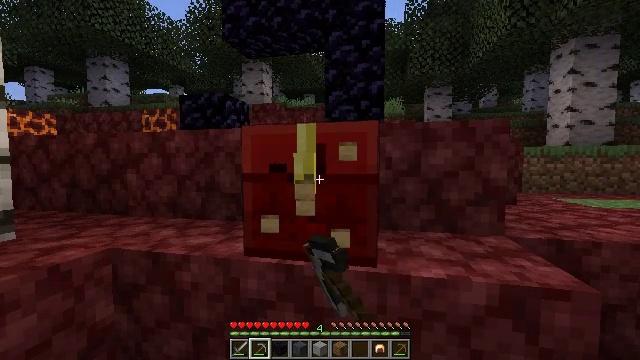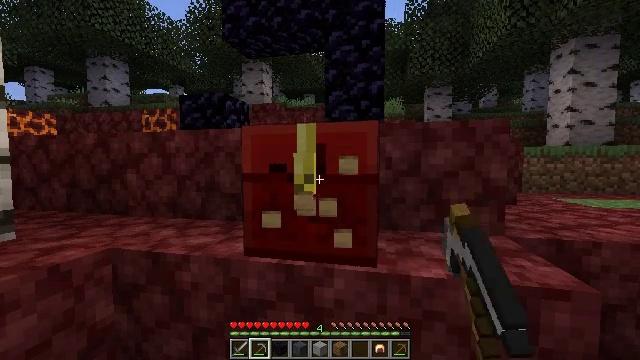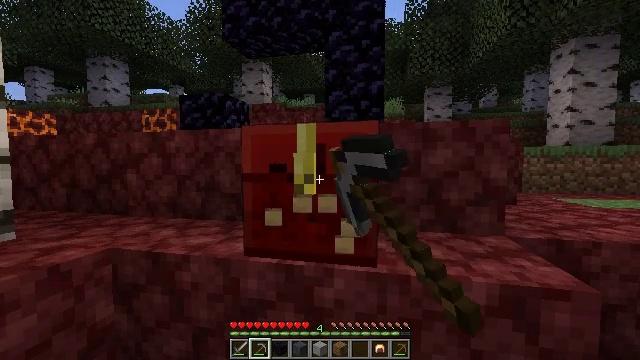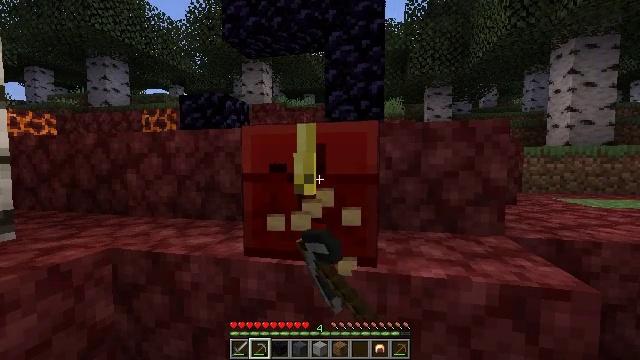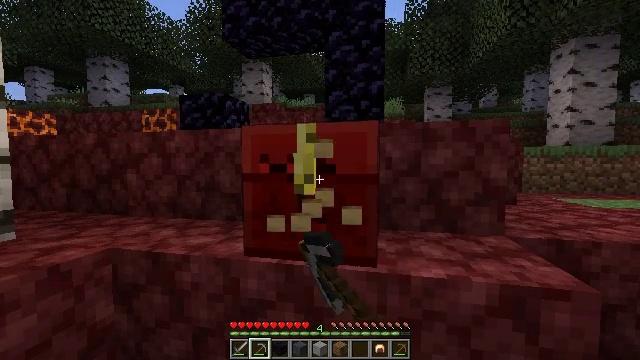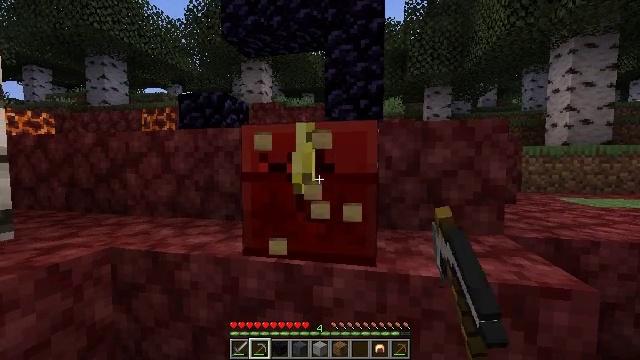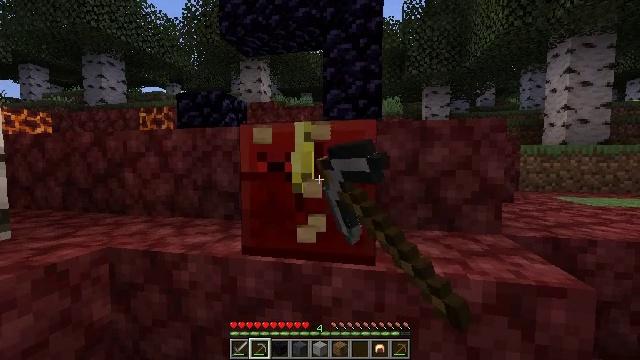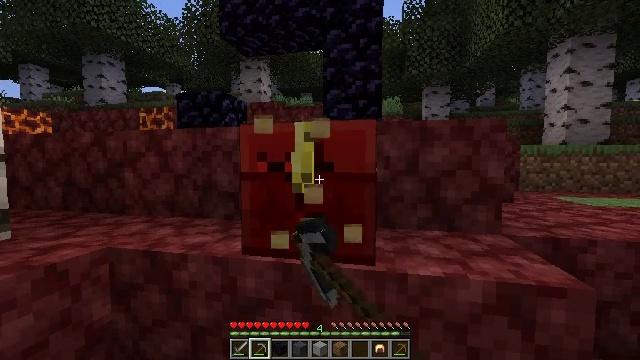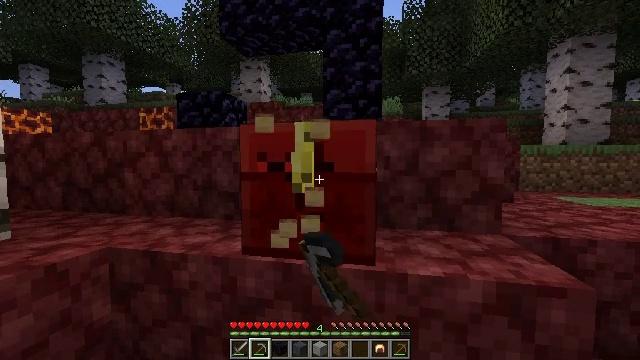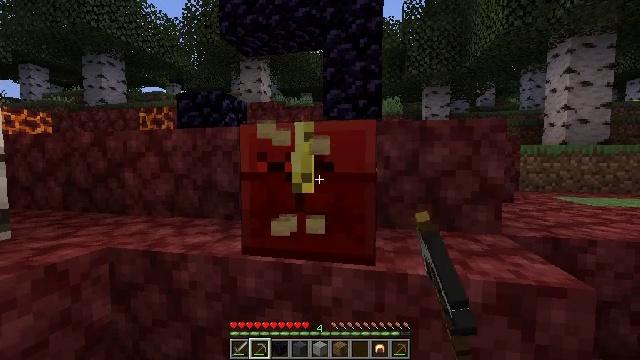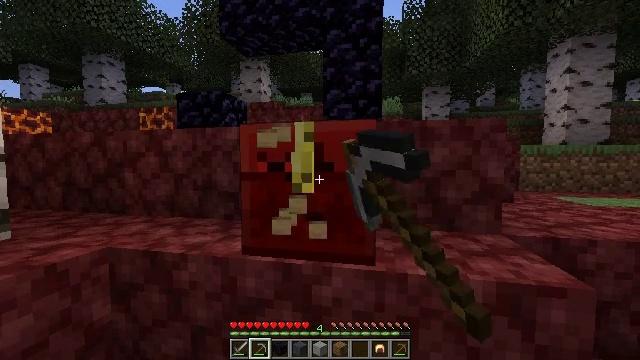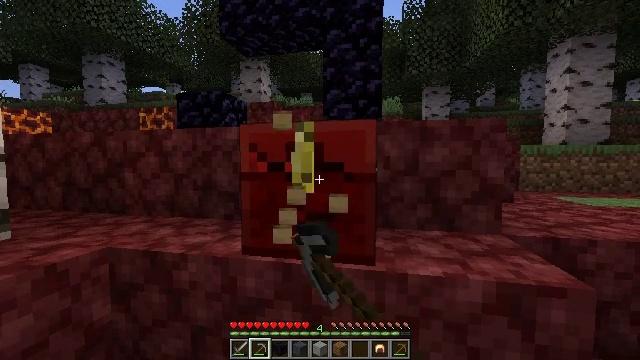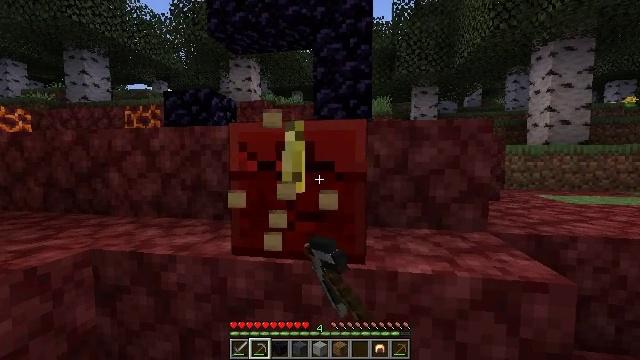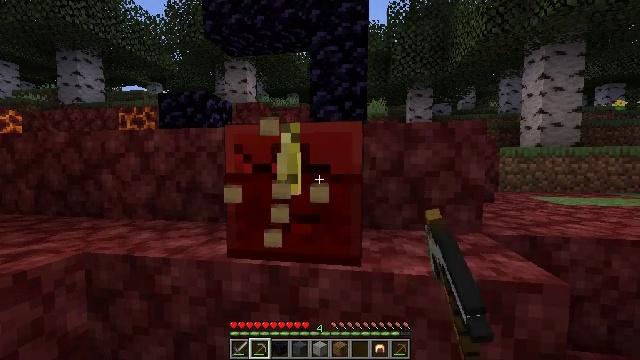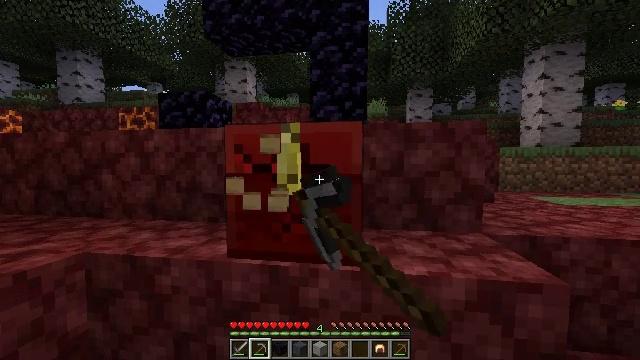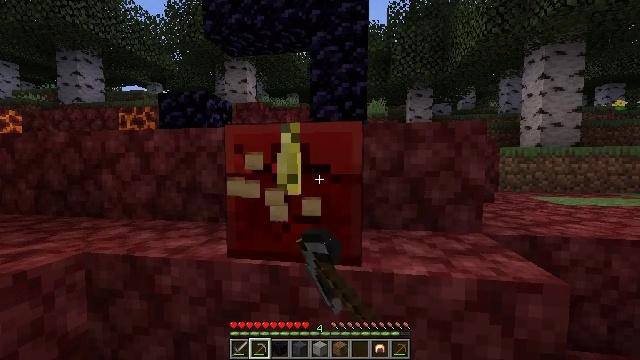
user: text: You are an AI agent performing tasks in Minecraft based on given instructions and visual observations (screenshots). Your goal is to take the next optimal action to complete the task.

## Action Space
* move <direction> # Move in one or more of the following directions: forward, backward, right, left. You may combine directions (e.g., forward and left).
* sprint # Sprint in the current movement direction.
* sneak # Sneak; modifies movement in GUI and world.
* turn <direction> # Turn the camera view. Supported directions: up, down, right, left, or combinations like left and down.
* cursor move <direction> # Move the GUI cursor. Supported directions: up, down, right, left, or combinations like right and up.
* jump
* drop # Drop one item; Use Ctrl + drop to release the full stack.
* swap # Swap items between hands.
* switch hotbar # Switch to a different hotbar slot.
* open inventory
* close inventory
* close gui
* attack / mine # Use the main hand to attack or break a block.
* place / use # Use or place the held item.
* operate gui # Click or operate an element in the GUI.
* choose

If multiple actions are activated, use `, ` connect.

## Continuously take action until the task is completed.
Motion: motion action
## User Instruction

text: Attack the chest to pick it up.
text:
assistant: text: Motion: attack / mine
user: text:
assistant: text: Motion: attack / mine
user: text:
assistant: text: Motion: attack / mine
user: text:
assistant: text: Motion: attack / mine
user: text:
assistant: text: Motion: attack / mine
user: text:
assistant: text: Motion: attack / mine
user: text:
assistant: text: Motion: attack / mine
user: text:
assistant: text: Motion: attack / mine
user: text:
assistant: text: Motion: attack / mine
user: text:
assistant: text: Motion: attack / mine
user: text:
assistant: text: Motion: attack / mine
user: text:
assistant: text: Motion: turn right, attack / mine
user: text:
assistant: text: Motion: attack / mine
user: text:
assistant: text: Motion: attack / mine
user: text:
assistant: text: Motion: attack / mine
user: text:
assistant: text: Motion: attack / mine
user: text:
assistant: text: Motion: attack / mine
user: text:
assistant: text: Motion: attack / mine
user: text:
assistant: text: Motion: attack / mine
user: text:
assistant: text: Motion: attack / mine
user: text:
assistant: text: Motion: attack / mine
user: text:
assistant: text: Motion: attack / mine
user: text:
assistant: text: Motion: attack / mine
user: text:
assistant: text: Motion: attack / mine
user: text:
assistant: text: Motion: attack / mine
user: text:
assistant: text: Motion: attack / mine
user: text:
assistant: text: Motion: attack / mine
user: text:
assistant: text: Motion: attack / mine
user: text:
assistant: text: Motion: attack / mine
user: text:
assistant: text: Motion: attack / mine